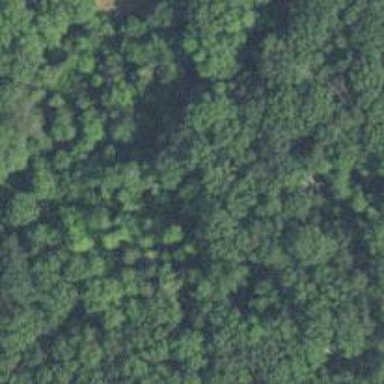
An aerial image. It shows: Mixed woodland area with various types of leaves.